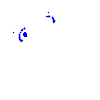
Particle: electron